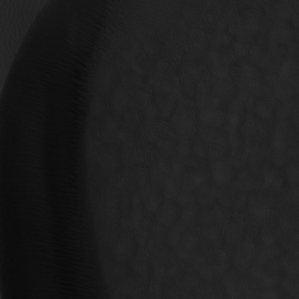
Label: non_frost